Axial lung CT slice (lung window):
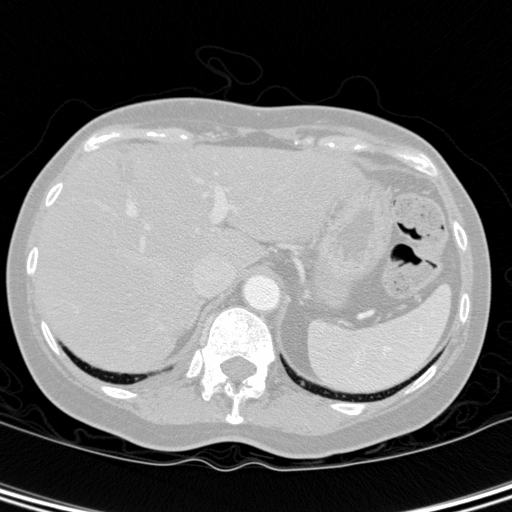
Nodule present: no